Question: Sorry, my English is not good. How can I show fragments side by side so that when the user clicks a button in fragment A, fragment B is shown (80%)?

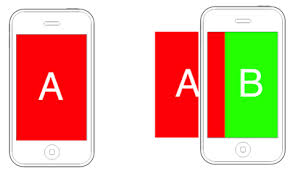
Answer: Go through the below links. It may help you
<URL>
<URL>